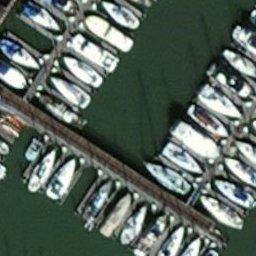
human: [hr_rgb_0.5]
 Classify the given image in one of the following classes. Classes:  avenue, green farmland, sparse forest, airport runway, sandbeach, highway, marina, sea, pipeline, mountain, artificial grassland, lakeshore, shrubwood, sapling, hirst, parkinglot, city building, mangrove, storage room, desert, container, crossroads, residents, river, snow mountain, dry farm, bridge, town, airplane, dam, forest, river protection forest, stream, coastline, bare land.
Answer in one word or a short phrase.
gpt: marina